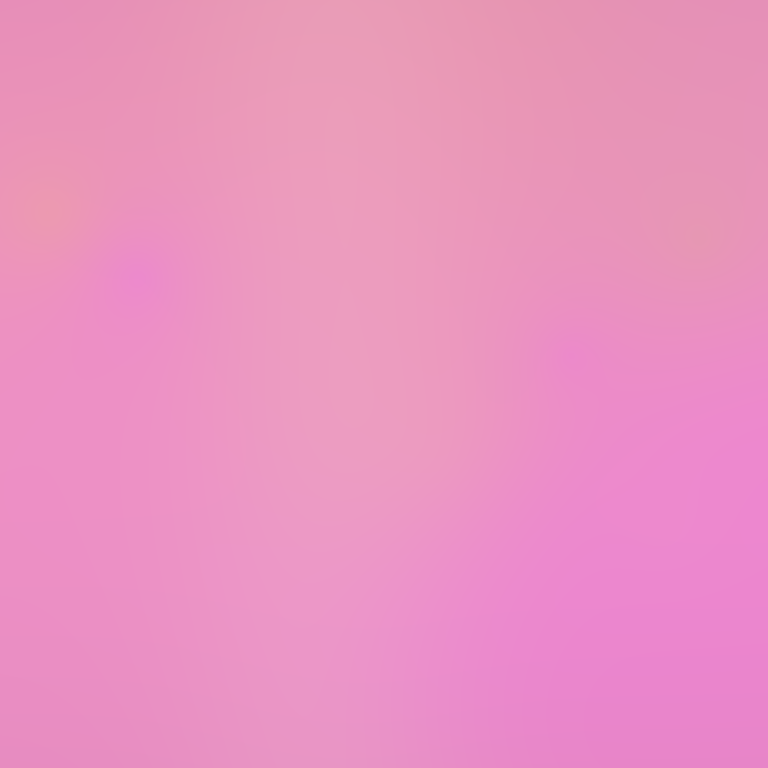
Abstract light effect, smooth gradient from soft pink to light lavender, calm atmosphere, diffuse glow, no room, no furniture, no objects.